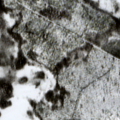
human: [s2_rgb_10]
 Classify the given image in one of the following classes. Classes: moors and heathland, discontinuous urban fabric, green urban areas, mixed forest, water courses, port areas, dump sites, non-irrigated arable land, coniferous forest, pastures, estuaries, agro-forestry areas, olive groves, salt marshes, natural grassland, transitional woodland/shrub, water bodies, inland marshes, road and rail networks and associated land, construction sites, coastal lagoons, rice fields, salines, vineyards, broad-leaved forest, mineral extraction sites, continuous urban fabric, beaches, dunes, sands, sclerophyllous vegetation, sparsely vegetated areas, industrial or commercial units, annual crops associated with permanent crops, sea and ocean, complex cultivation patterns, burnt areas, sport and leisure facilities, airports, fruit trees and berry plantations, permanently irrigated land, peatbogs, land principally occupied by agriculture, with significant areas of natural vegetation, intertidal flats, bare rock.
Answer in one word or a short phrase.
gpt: coniferous forest, mixed forest, transitional woodland/shrub, peatbogs